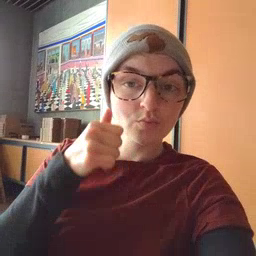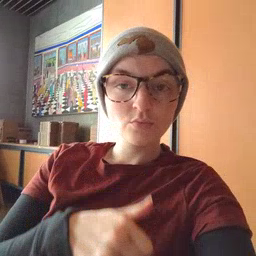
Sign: girl